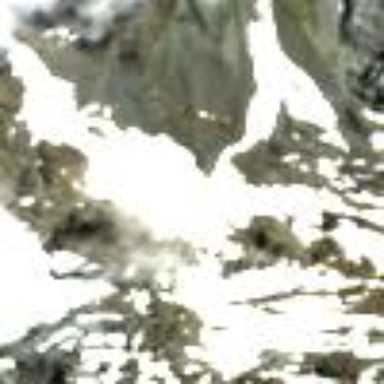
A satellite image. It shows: Stunning view of glacier.